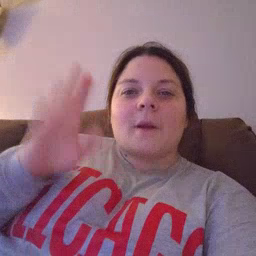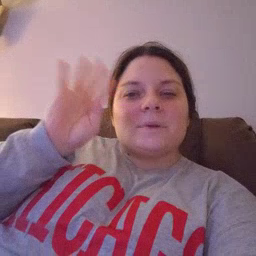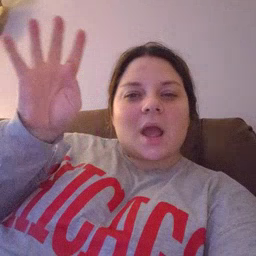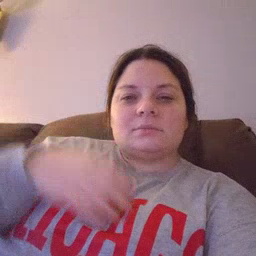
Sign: pretend